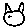
Label: cat